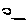
Label: line